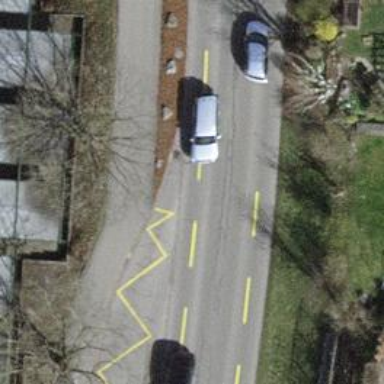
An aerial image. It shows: Tertiary road with lane designated for cyclists on both sides.